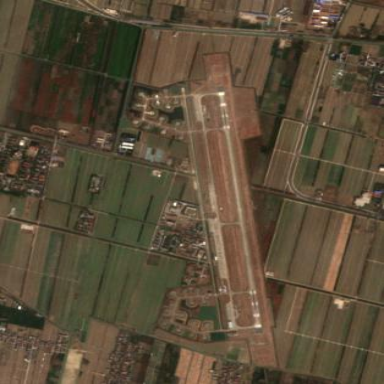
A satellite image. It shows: Military airfield located within aerodrome.